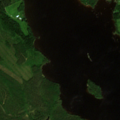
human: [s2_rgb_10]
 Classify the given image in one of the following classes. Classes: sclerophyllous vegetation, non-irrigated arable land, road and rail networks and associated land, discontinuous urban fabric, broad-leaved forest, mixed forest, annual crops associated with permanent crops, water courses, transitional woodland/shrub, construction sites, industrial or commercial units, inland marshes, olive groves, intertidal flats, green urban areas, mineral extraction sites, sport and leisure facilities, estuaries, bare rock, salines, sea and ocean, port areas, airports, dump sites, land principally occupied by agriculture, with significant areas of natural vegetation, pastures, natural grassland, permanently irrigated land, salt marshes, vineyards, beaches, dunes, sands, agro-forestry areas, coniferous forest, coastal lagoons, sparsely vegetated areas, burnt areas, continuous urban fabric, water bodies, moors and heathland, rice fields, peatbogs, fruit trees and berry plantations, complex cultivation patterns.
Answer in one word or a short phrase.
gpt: coniferous forest, mixed forest, transitional woodland/shrub, water bodies